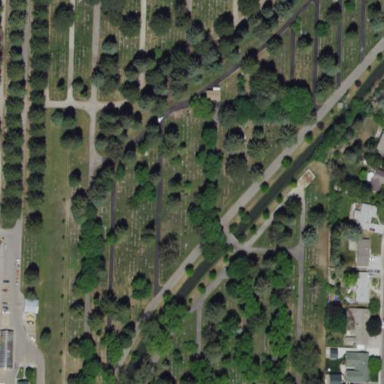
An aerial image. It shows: Cemetery.